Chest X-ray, PA view. Patient: 64 years old, sex M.
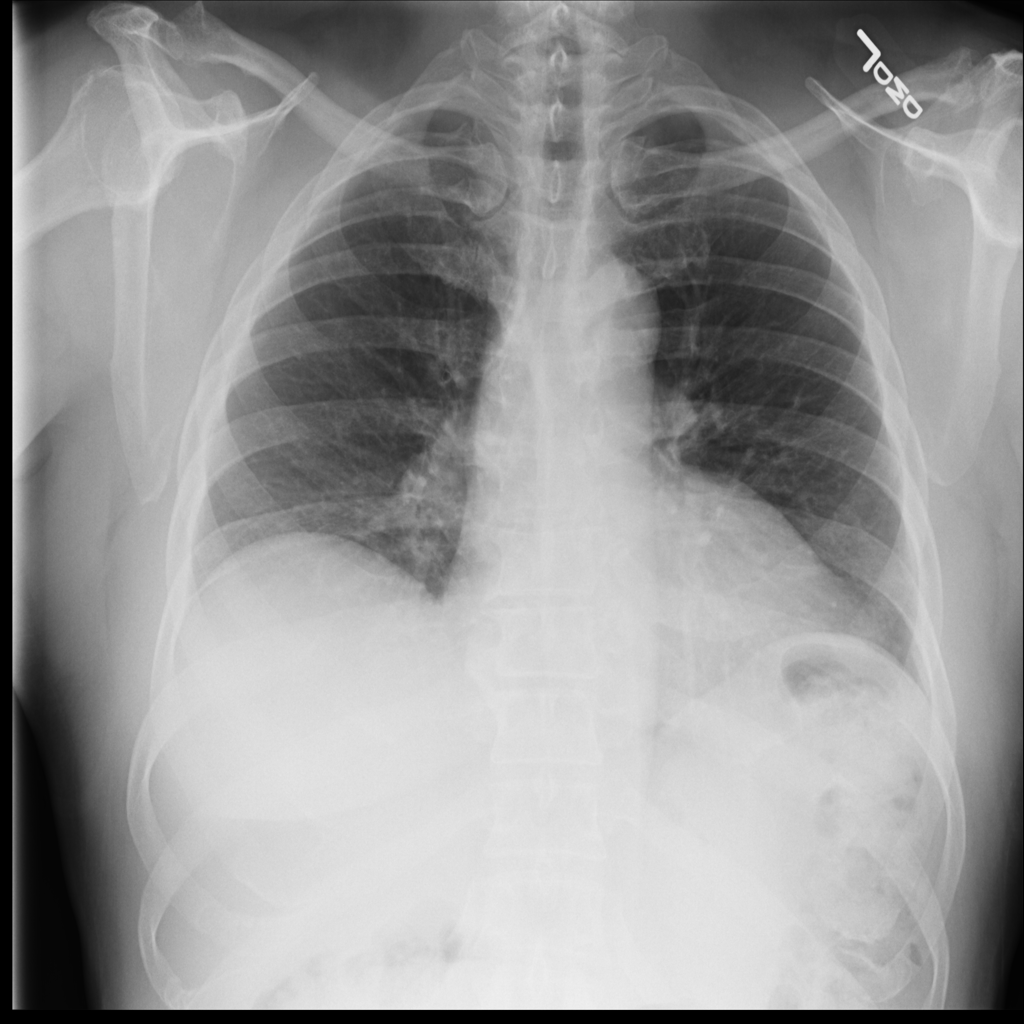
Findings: No Finding